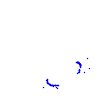
Particle: pion